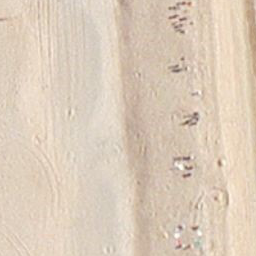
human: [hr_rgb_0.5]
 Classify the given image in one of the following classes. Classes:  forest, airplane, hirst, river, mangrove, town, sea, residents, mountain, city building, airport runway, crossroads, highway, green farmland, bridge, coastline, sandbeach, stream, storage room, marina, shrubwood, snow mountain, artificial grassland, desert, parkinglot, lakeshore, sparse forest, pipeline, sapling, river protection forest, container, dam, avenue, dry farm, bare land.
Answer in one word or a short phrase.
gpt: sandbeach